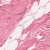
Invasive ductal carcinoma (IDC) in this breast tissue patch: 0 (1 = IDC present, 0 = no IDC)